Question: This question has been asked once before but it got no answers so I am asking it again.
We are running TFS 2010 and have started to put a lot of work items in there. We have an iteration hierarchy set up, several areas defined, and work items assigned to each, but when I go to try and run the 'Burndown and Burn Rate Report' none of my Iterations or Areas are available in the drop down list.
The 'Burndown and Burn Rate', 'Remaining Work', and 'Unplanned Work' reports exhibit this behavior but the rest of the default Project Management reports populate those drop downs correctly. Here is an image showing the behavior:

The only thing the problem reports have in common are that they use the data source that points to the Tfs_Analysis analysis service in addition to the normal Tfs_Warehouse data source. I have tried right clicking Tfs_Analysis in SQL Server Management Studio, clicking 'Process', and going through that procedure, as well as restarting the "Visual Studio Team Foundation Background Job Agent" service but neither have helped.
Has anyone encountered this issue and manage to get it working?
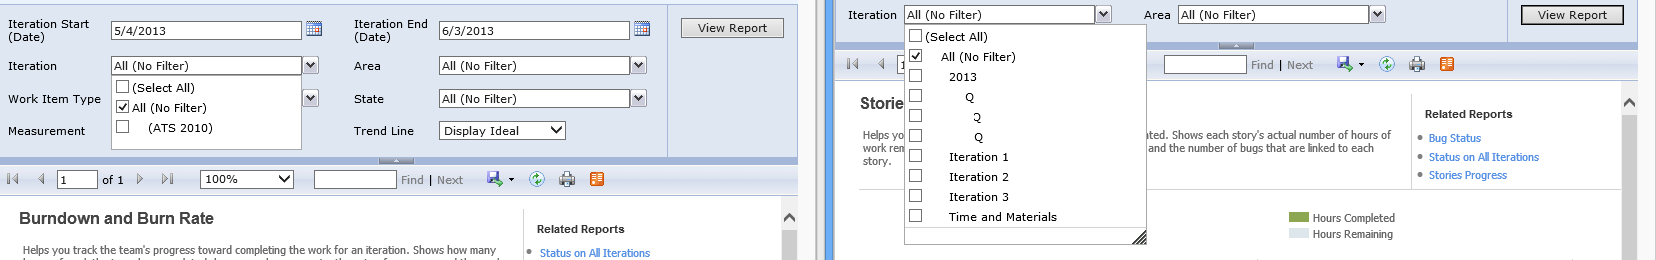
Answer: Wow...see what happens sometimes when you actually have to pose a question with enough detail to have someone help you? Here is what I did to get it working:
1. On the server TFS is running on, go to the TFS instance's WarehouseControlWebService (http://:8080/tfs/TeamFoundation/Administration/v3.0/WarehouseControlService.asmx)
2. Click 'BringAnalysisProcessingOnline'
3. Click 'Invoke'
4. This should open up a new tab with some XML whose value is 'Started'.
5. Go back to the main page
6. Click 'ProcessAnalysisDatabase'
7. Enter 'Full' for the 'processingType' parameter
8. Click 'Invoke'
9. This should open up a new tab with some XML whose value is 'true'.
I have captured a <URL>.